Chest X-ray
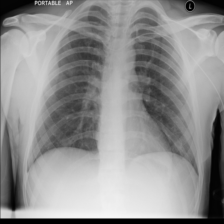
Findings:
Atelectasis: negative
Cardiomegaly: negative
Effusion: negative
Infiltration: negative
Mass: negative
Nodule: negative
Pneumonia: negative
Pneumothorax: negative
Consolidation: negative
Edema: negative
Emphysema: negative
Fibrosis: negative
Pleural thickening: negative
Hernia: negative